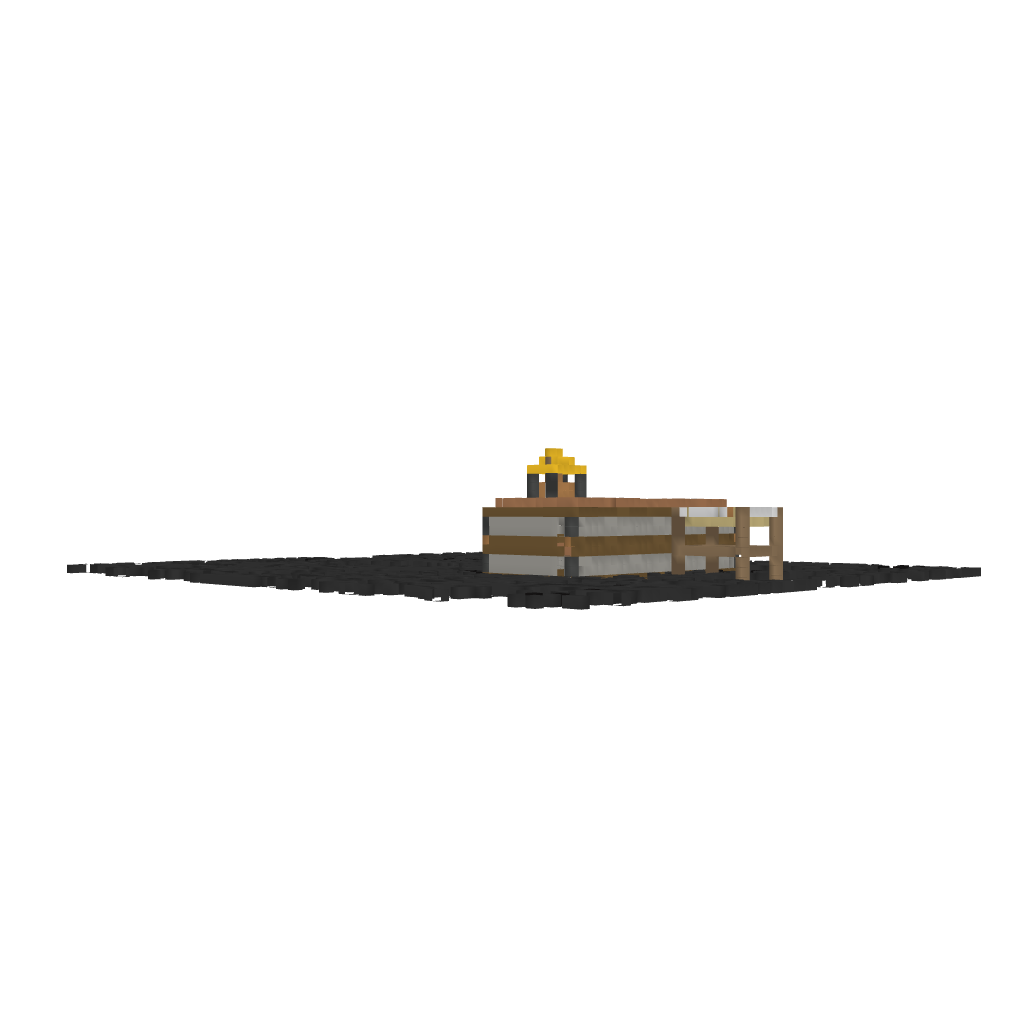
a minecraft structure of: Old Schoolhouse (APOC)